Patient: sex F, age 49
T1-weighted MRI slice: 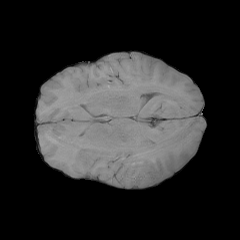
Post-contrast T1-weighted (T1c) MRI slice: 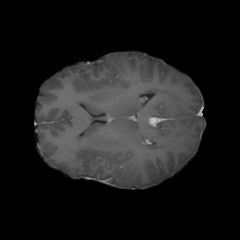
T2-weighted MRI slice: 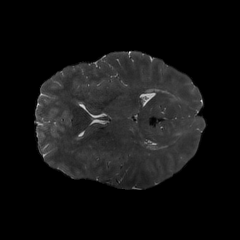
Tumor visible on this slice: no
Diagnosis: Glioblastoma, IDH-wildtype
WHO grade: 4